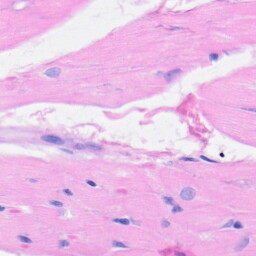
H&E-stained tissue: Heart